Interaction volume radius: 10 \u00c5
Interaction volume height: 20 \u00c5
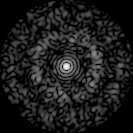
Disorder parameter: 0.8215